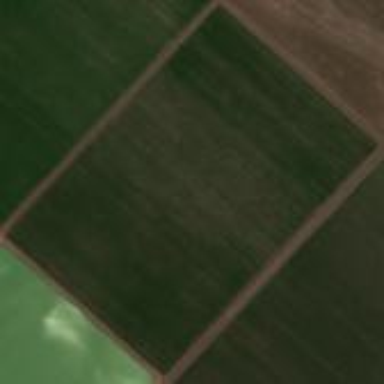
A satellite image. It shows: Farmland with cotton crop.